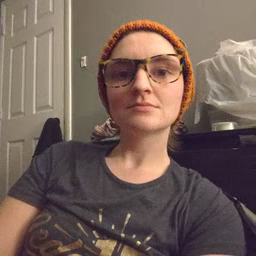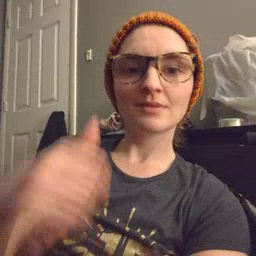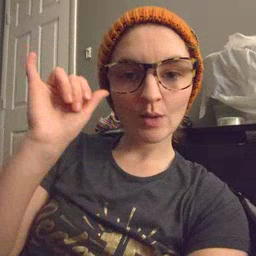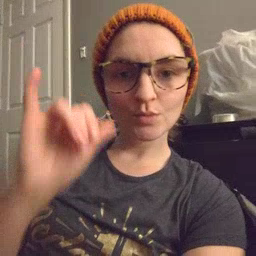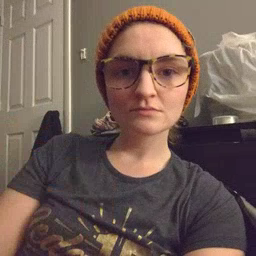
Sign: cow